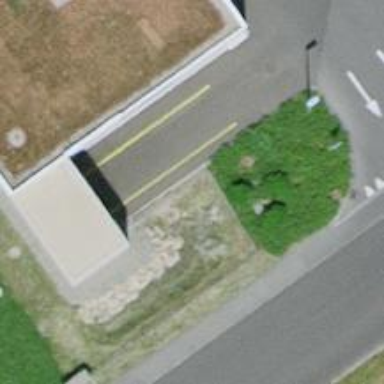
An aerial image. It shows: Parking entrance.